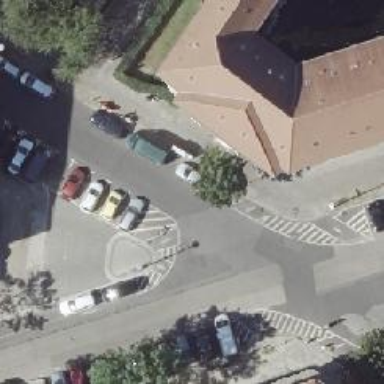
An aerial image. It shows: Unmarked road crossing.